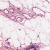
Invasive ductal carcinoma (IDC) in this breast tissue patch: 0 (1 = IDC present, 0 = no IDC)